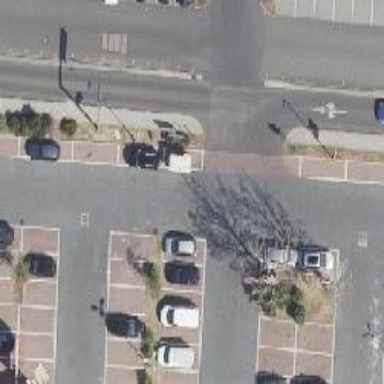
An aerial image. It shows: Parking aisle designated as service road.